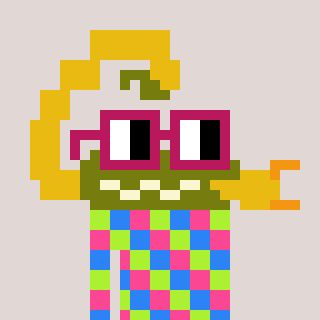
a pixel art character with square dark red glasses, a scorpion-shaped head and a computerblue-colored body on a warm background